Field crop: maize
Growth stage: 2
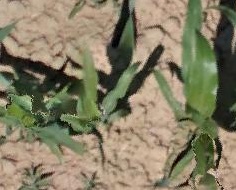
Species: maize